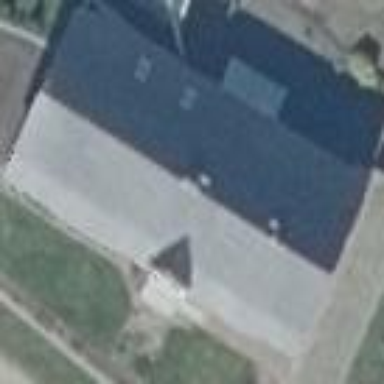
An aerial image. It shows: Building with gabled roof made of black roof tiles.